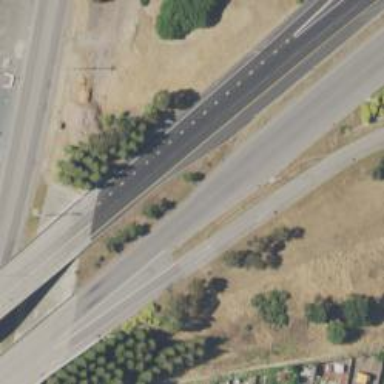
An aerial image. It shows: This image shows trunk highway that functions as expressway.